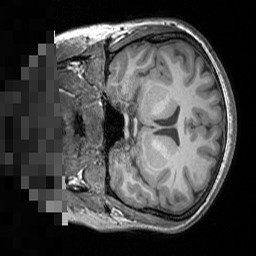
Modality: T1w
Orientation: coronal
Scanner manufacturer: siemens
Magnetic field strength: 3 T
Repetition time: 1.5 s
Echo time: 0.00291 s